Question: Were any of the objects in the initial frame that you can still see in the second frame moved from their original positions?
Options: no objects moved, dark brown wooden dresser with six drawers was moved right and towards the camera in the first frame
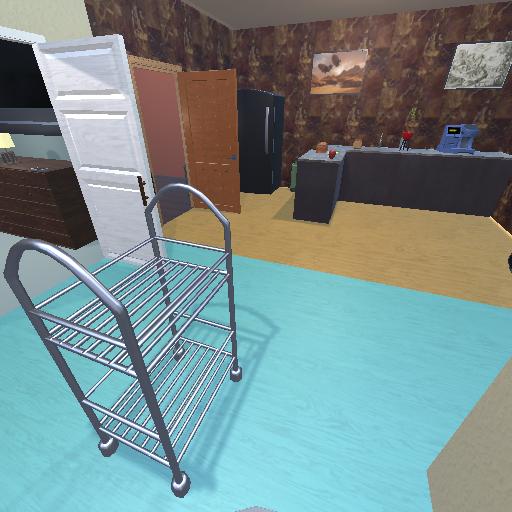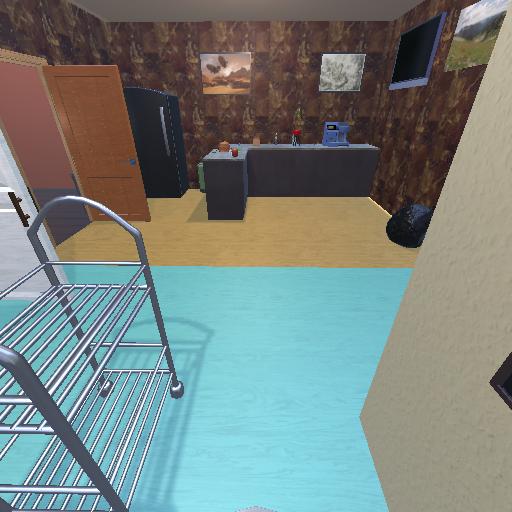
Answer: no objects moved